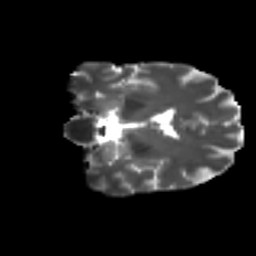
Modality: T2w
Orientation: coronal
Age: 42
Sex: male
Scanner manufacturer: ge
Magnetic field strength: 3 T
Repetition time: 7.8 s
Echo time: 0.0608 s